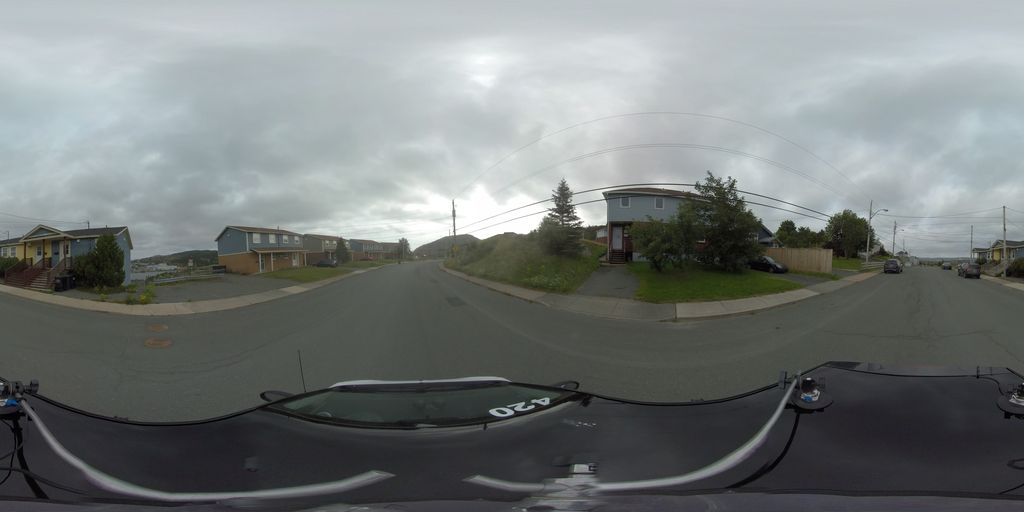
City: st_johns